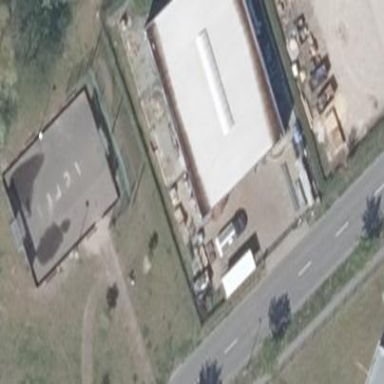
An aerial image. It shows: Building.